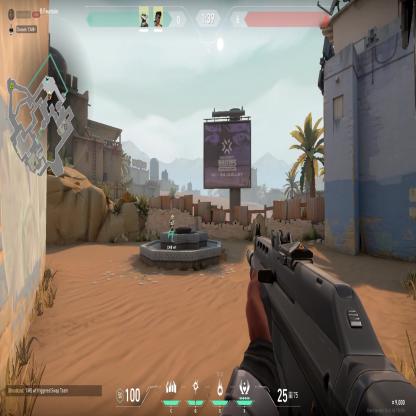
Label: teammate